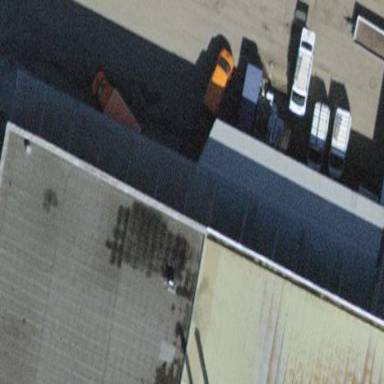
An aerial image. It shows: View of roof of building.